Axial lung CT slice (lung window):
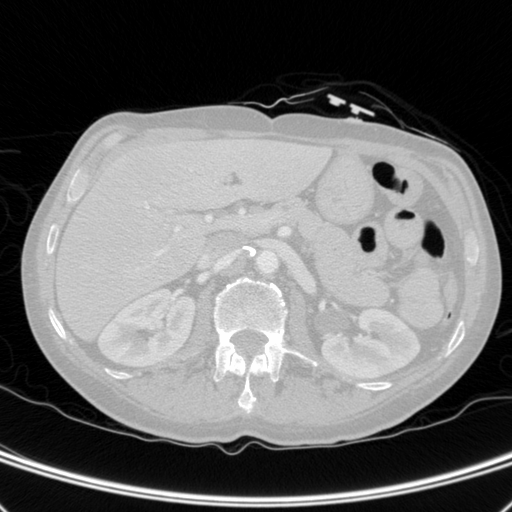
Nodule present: no